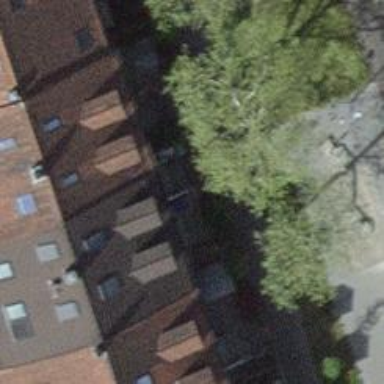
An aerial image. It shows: Terrace building.